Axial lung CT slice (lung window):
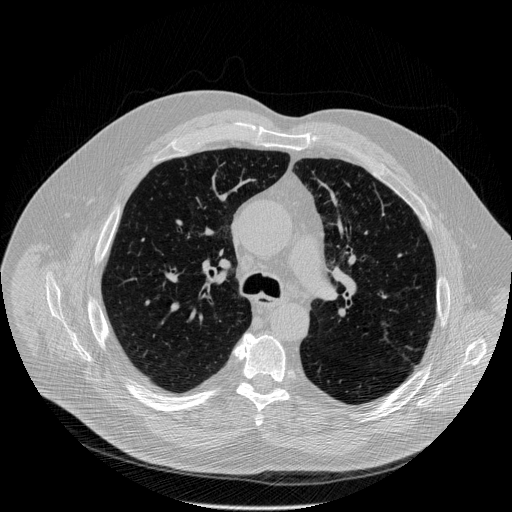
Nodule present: no